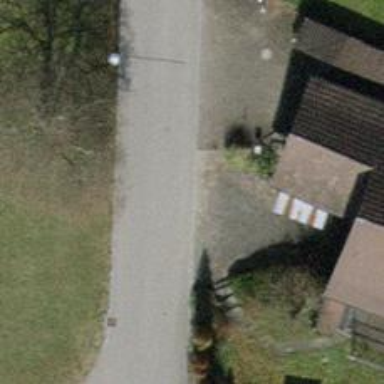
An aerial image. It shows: Residential road with asphalt surface and no sidewalk.